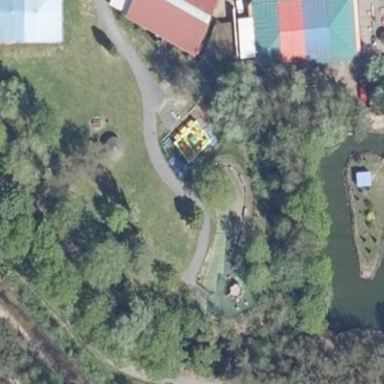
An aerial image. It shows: Summer toboggan attraction located within building.